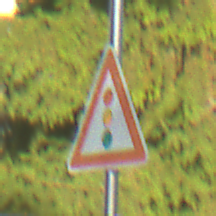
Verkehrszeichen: Lichtzeichenanlage
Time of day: SunriseSunset
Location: Outdoor (Suburban)
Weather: PartlyCloudy
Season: NotSpecified
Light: Natural